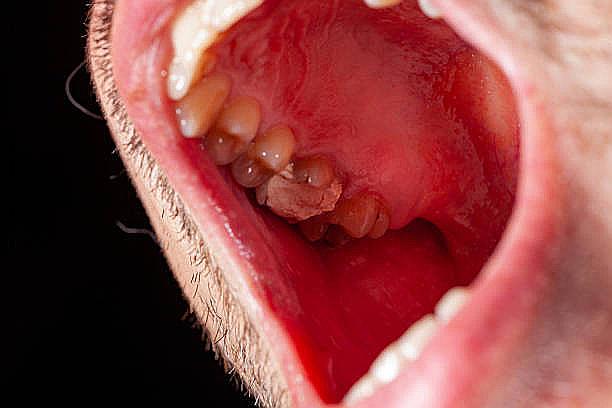
Condition: Gingivitis